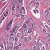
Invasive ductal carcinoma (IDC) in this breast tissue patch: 1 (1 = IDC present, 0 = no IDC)